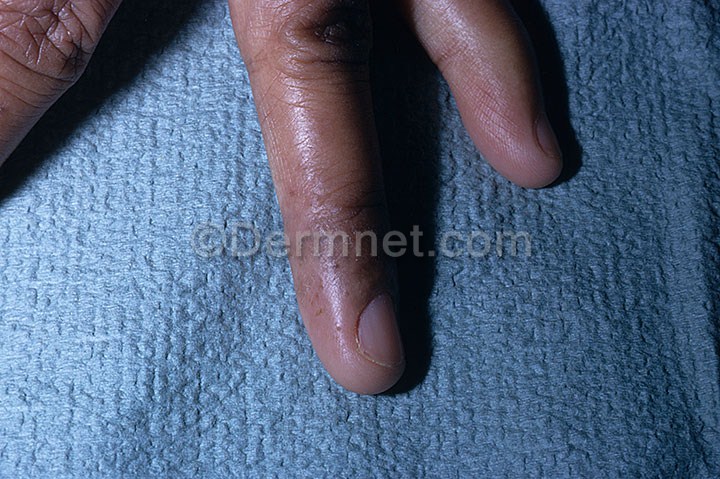
Disease: Eczema Photos